Question: I have a simple line graph, but the xticks are overlapping. Therefore I want to display only every 2nd xtick. I implemented <URL> which worked for me in another graph. As you can see below it stops working after the 6th tick and I can't wrap my head around why.
My code is the following:
'''
data = pf.cum_perc
fig, ax = plt.subplots(figsize=(10, 6))
ax.set_xlabel("Days", size=18)
ax.set_ylabel("Share of reviews", size = 18)
for label in ax.xaxis.get_ticklabels()[1::2]:
label.set_visible(False)
ax.plot(data)
'''
pf.cum_perc is a column of a data frame (therefore a series) with the following data:
'''
1 0.037599
2 0.089759
3 0.203477
4 0.302451
5 0.398169
6 0.486392
7 0.533514
8 0.538183
9 0.539411
10 0.550040
11 0.550716
12 0.553050
13 0.553726
14 0.654789
15 0.681084
16 0.706211
17 0.731462
18 0.756712
19 0.781594
20 0.807766
21 0.873687
'''
(and so on)
The resulting graph:

Any help is greatly appreciated :)
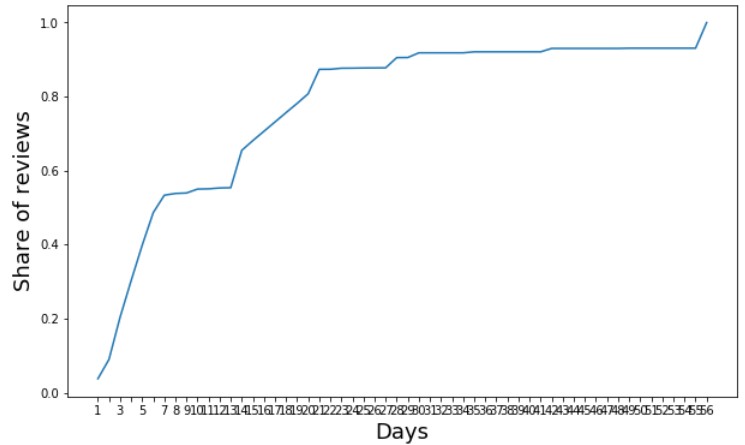
Answer: As user @ImportanceOfBeingErnest suggested:
Convert the x-axis data to numbers, so matplotbib takes care of the ticks automatically. In my case this is done by
'''
pf.index = pf.index.map(int)
'''
Remove the ticks, after the graph is plotted, otherwise the objects don't exist yet and therefore can't be set invisible.
The new code would look like this:
'''
data = pf.cum_perc
fig, ax = plt.subplots(figsize=(10, 6))
ax.set_xlabel("Days", size=18)
ax.set_ylabel("Share of reviews", size = 18)
ax.plot(data)
for label in ax.xaxis.get_ticklabels()[1::2]:
label.set_visible(False)
'''